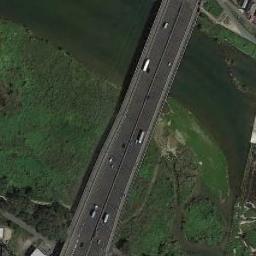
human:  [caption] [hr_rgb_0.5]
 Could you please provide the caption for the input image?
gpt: There is a bridge over the swampy land .

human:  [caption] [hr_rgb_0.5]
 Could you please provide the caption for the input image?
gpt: A bridge built on a dark green river and the flood bed of the river while some green plants on the flood bed .

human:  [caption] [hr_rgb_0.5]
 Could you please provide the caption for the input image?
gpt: The bridge made a turn as it approached the shore .

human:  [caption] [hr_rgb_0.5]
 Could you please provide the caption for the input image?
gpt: A bridge connects the land on both sides of the turquoise river  There are long green river banks on both sides of the river  There are many cars on the bridge .

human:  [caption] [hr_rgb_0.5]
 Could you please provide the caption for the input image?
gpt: There are many cars on the bridge .